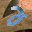
Label: 2